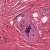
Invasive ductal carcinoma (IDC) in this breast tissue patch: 1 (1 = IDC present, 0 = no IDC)